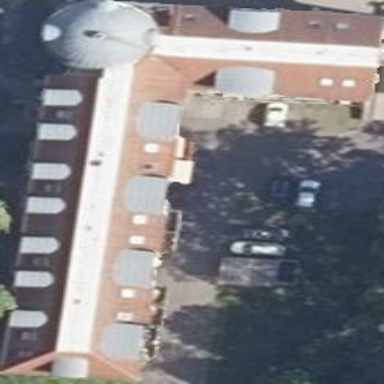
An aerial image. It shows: Image showing building with apartments.